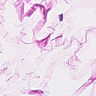
Metastatic tissue present: no